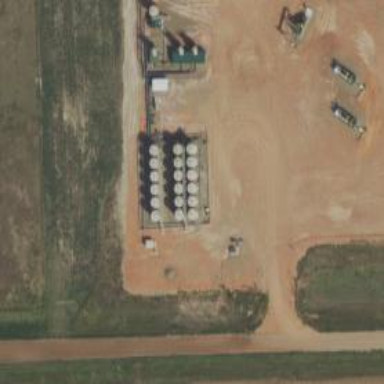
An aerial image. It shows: Storage tank that is man-made.